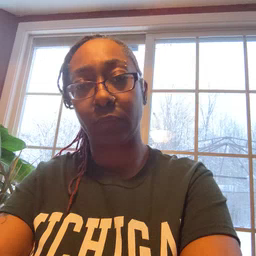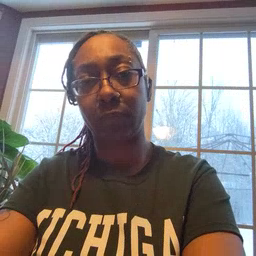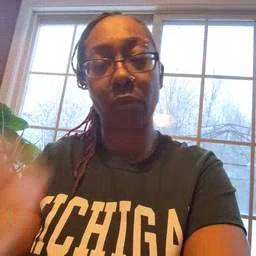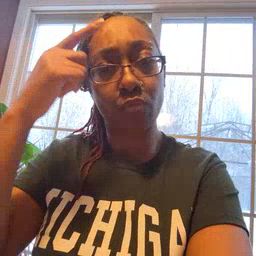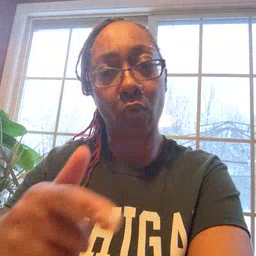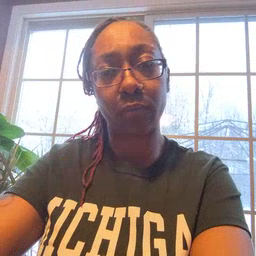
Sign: brother